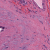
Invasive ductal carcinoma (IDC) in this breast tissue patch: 0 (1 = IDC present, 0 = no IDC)